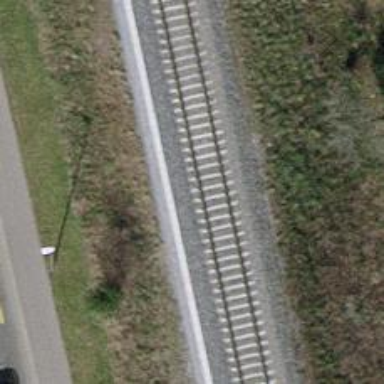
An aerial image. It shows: Railway track with contact line for electrification. The track is on embankment with single track.